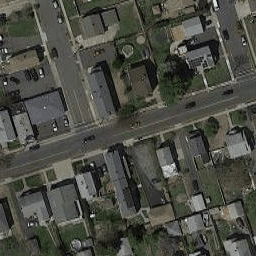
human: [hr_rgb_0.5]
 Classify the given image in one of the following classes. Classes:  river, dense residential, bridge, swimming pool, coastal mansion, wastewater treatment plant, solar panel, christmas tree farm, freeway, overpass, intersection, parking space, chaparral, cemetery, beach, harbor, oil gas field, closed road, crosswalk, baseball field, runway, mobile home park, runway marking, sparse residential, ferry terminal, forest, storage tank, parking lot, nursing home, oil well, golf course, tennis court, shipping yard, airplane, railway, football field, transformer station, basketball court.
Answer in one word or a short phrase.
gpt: intersection